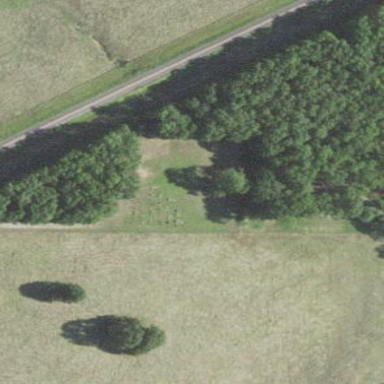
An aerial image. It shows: Cemetery.